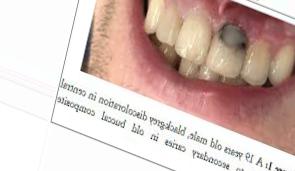
Condition: Tooth Discoloration